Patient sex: M
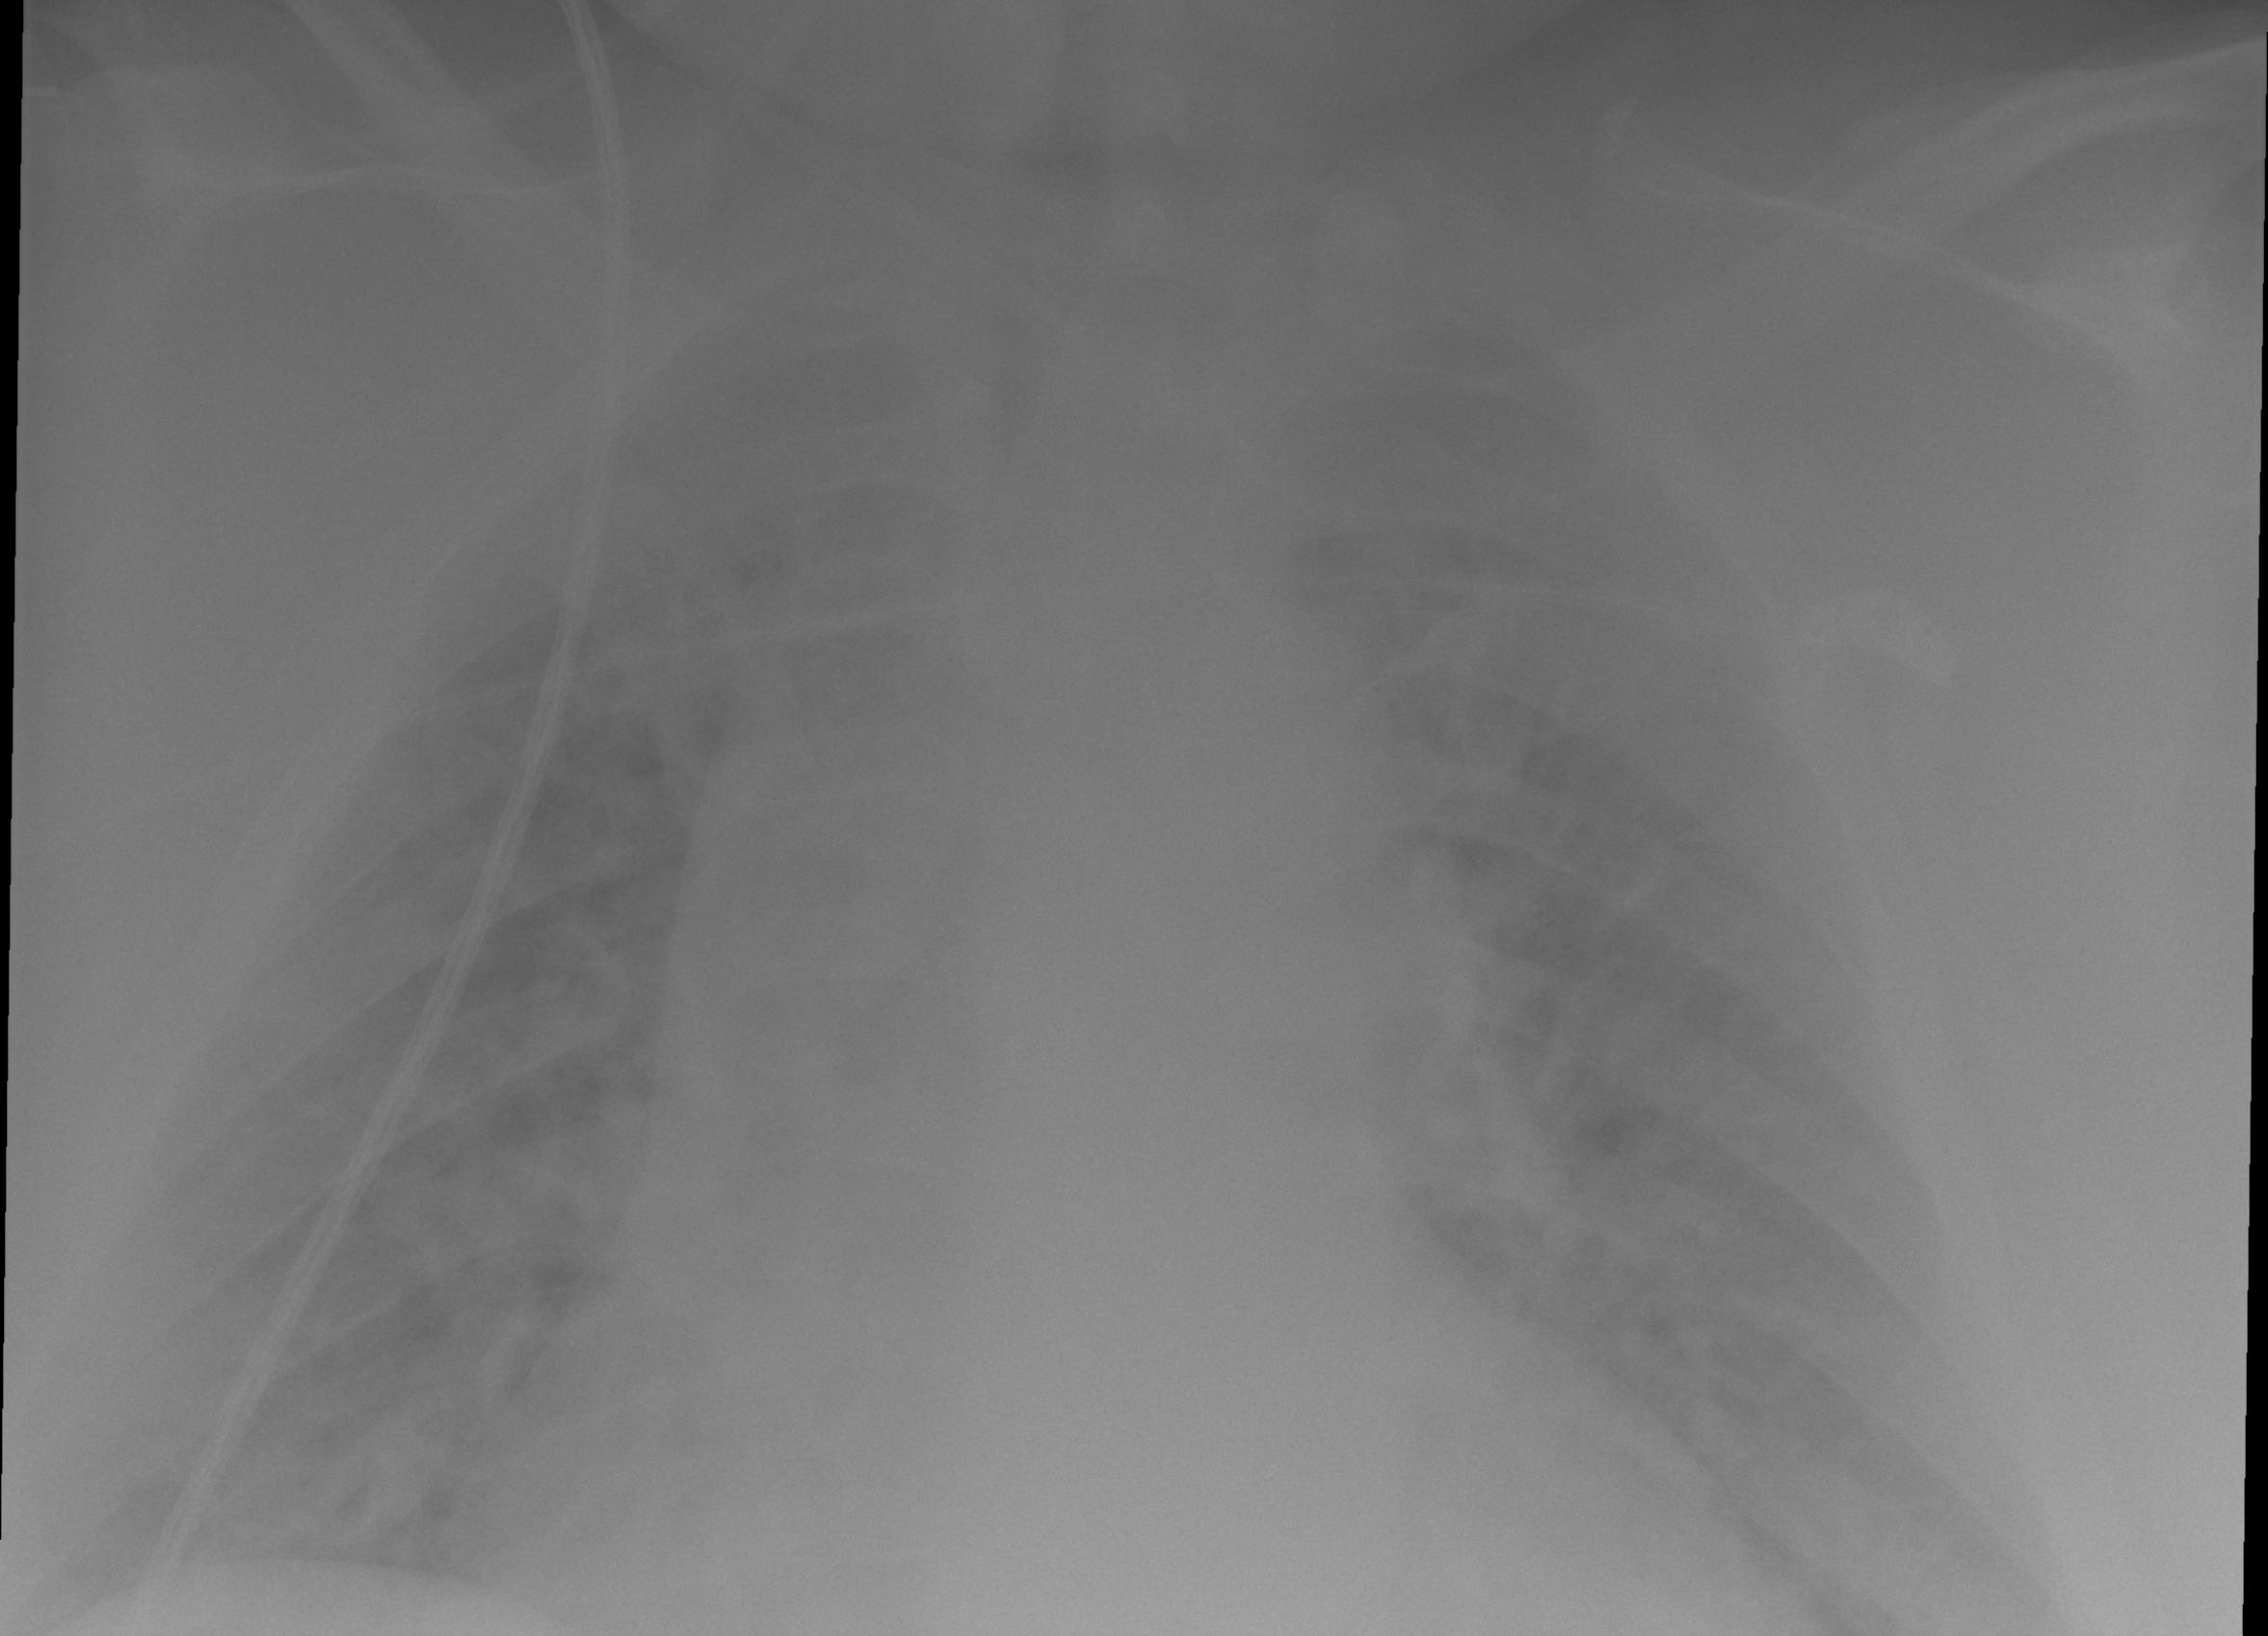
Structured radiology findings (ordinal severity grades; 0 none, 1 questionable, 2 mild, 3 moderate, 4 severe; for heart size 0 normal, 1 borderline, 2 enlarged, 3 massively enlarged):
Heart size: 2
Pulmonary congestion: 3
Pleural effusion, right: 0
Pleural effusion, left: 0
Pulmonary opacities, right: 2
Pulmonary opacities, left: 2
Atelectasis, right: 2
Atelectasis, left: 2